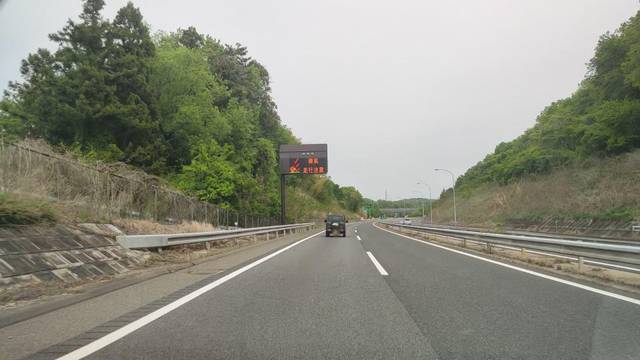
Region: Japan
Coordinates: 37.444, 140.436